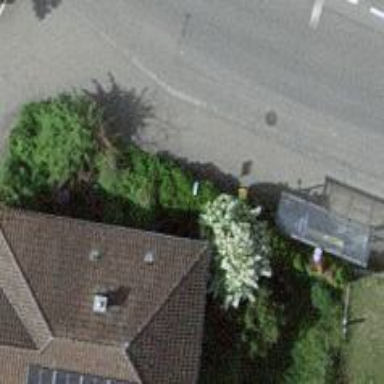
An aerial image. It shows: Post box.